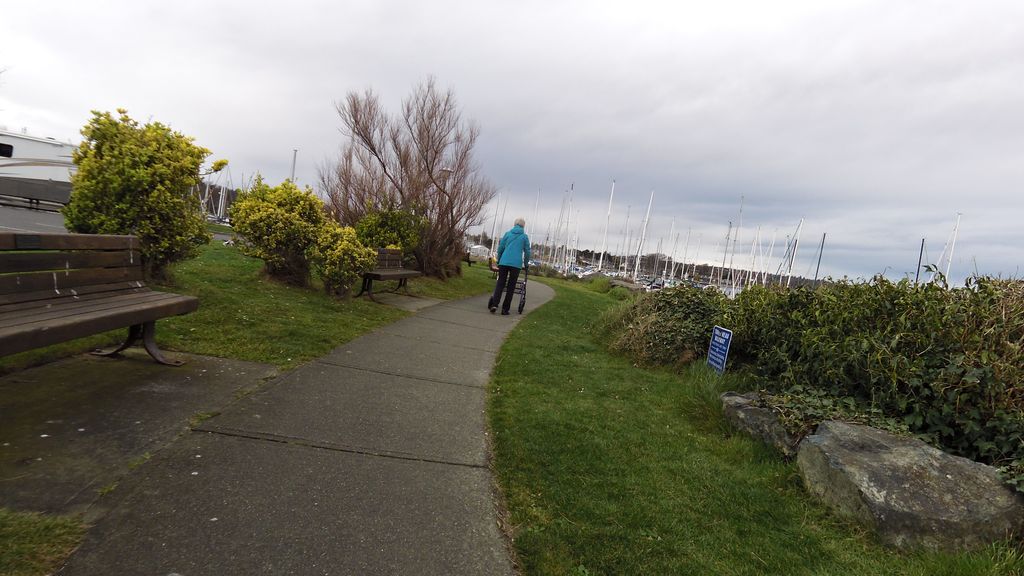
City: victoria